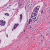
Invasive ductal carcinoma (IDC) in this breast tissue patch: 1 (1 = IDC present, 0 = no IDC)